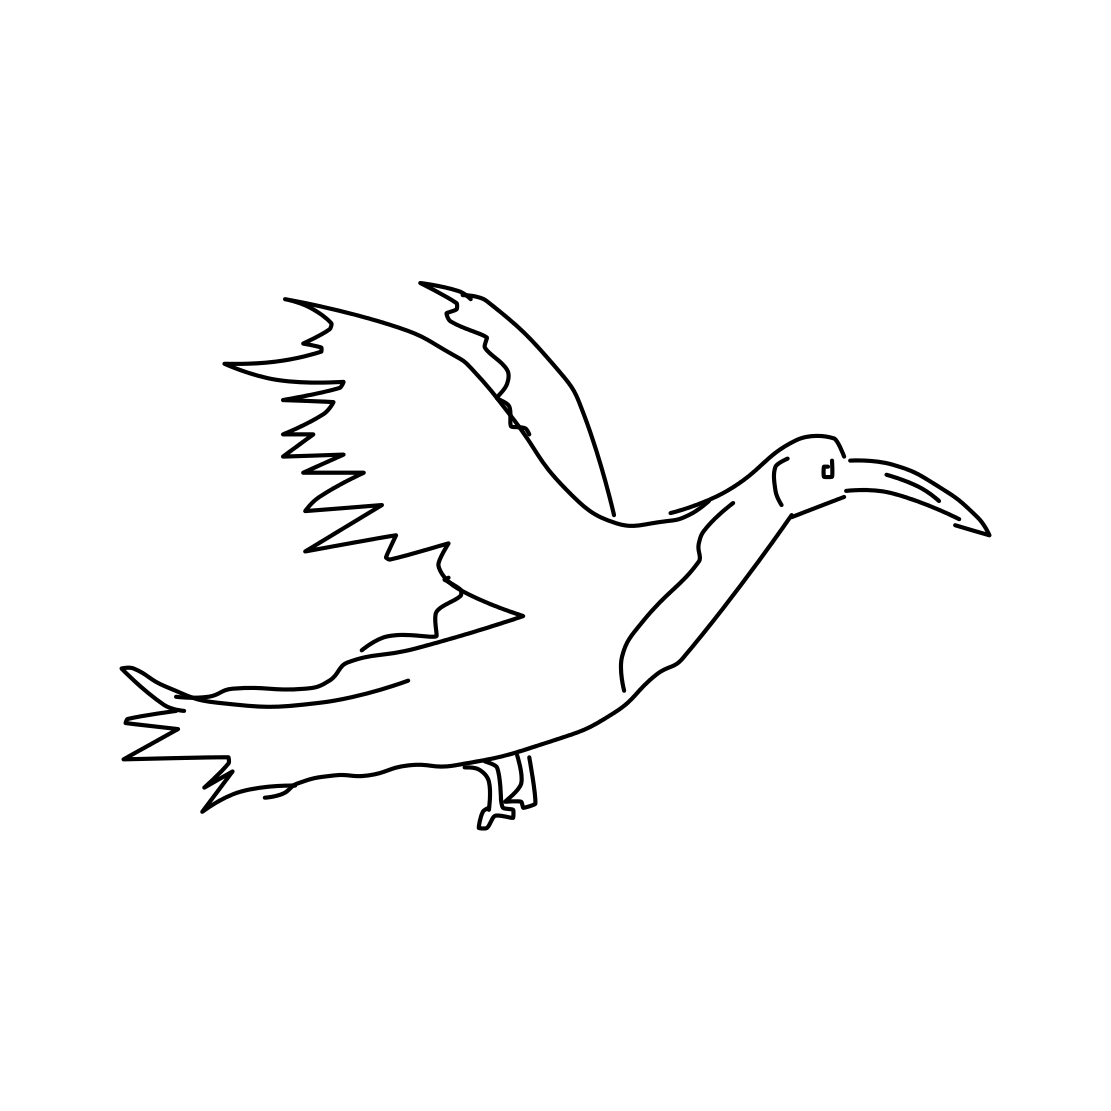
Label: flying bird